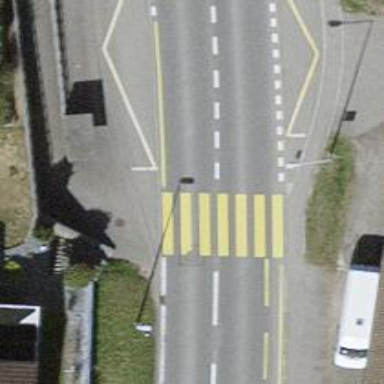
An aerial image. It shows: Pedestrian crossing with zebra markings on footway.